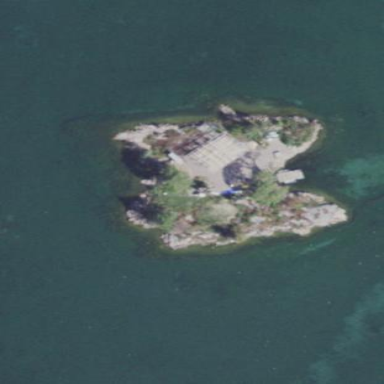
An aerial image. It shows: Islet.